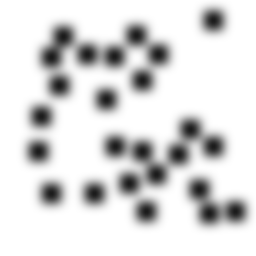
Squares: 25
Triangles: 0
Stars: 0
Total shapes: 25